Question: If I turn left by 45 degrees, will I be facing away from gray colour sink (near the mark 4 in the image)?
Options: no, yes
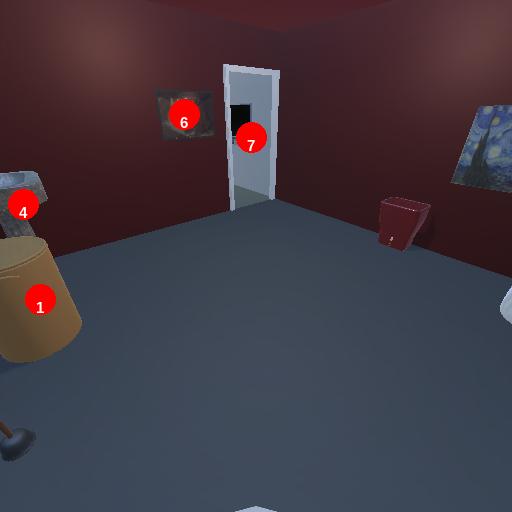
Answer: no